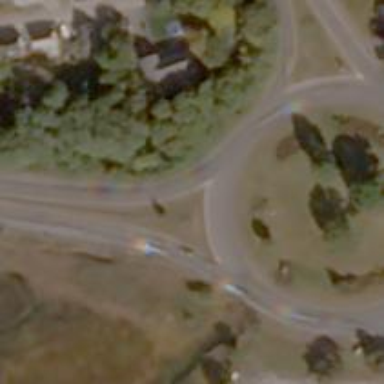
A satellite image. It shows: Roundabout on trunk highway.